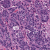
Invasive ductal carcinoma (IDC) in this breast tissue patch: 1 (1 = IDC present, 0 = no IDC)